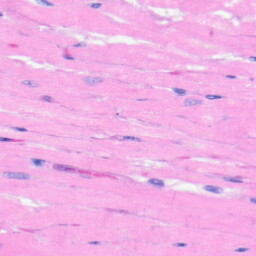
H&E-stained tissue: Heart